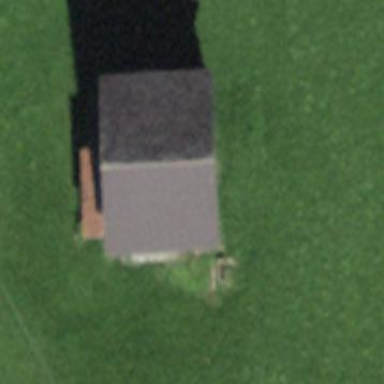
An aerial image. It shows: Rural barn.